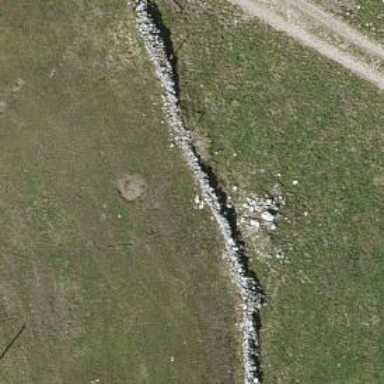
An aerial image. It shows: Dry stone wall barrier.